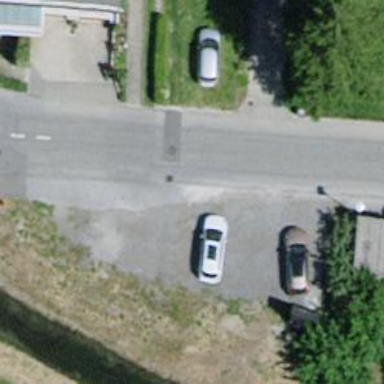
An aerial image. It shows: Zebra crossing on the road.